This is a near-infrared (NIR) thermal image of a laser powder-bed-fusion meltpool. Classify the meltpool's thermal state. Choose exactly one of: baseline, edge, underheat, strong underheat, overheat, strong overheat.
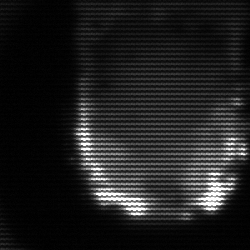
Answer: baseline